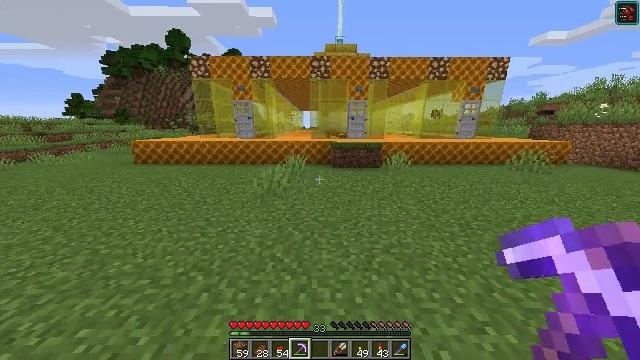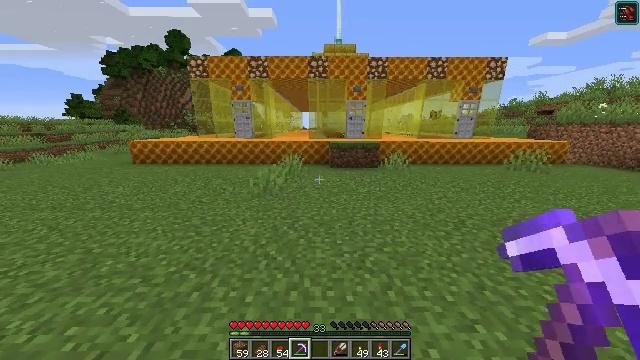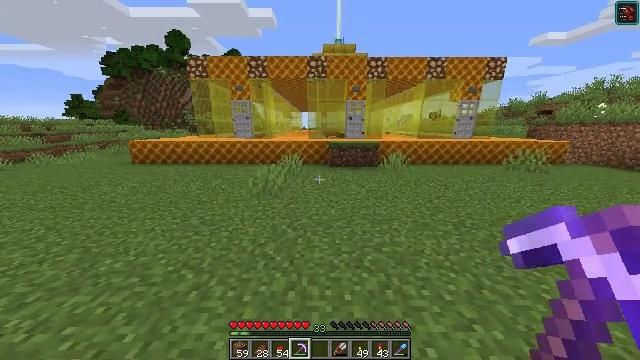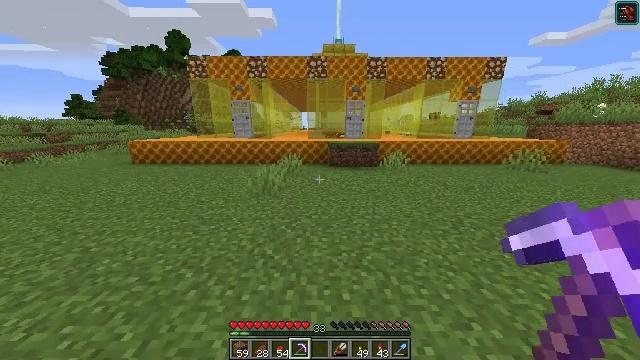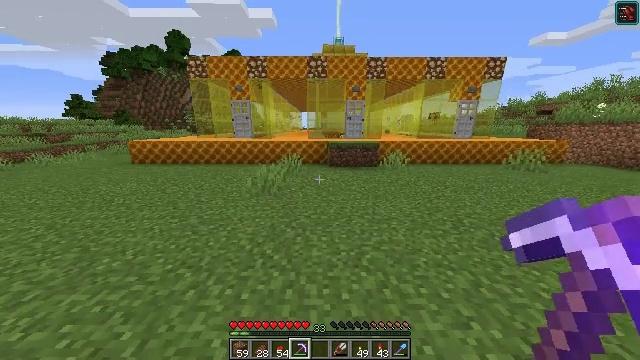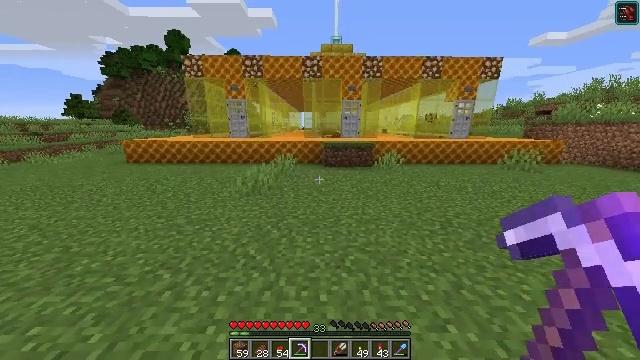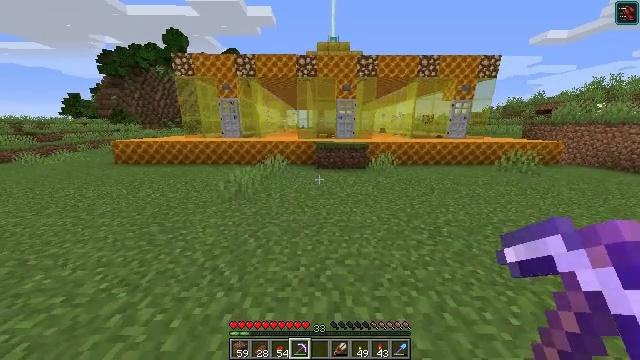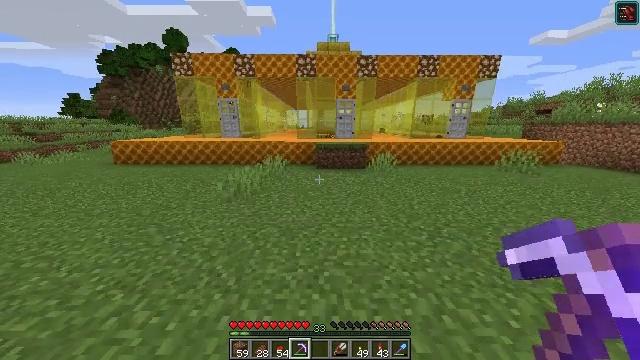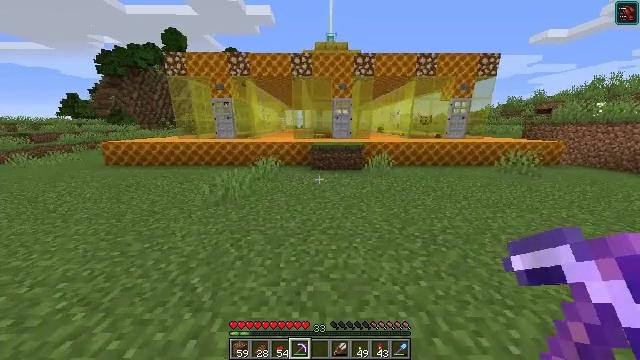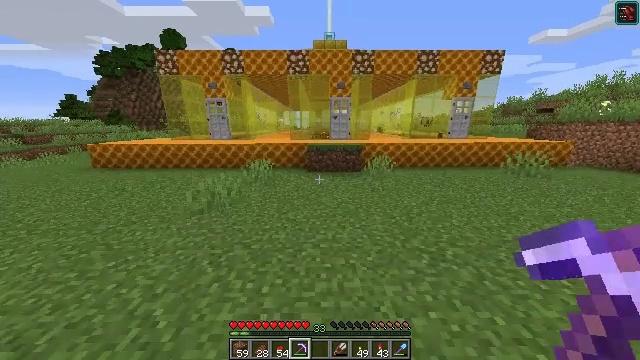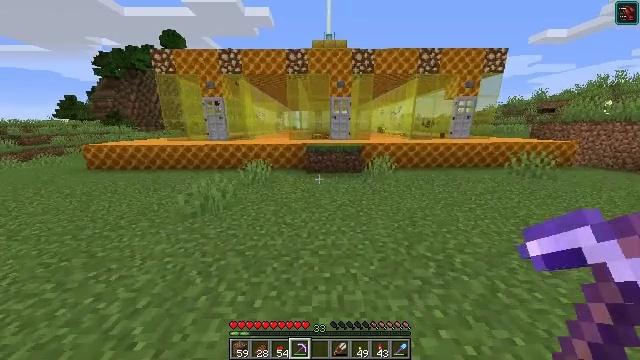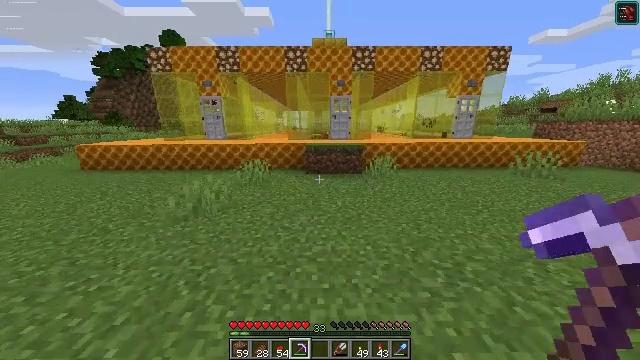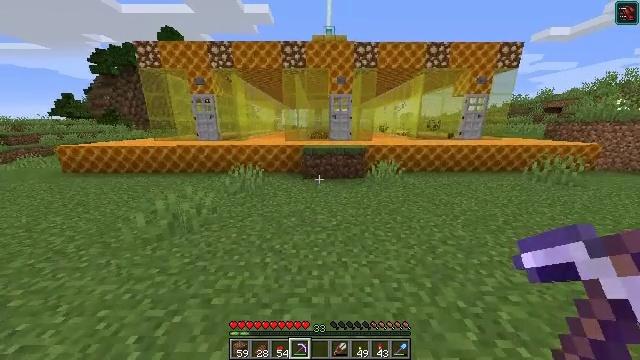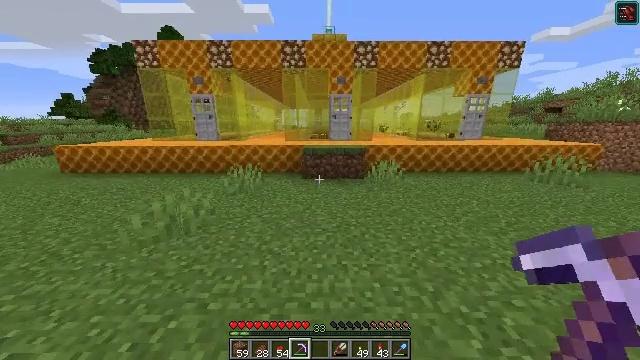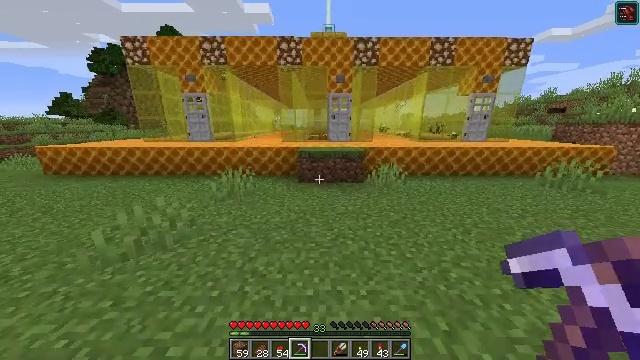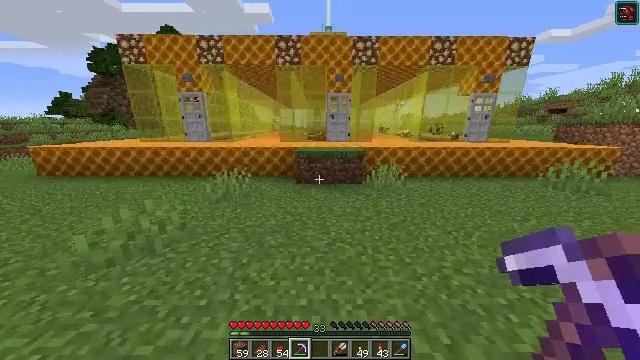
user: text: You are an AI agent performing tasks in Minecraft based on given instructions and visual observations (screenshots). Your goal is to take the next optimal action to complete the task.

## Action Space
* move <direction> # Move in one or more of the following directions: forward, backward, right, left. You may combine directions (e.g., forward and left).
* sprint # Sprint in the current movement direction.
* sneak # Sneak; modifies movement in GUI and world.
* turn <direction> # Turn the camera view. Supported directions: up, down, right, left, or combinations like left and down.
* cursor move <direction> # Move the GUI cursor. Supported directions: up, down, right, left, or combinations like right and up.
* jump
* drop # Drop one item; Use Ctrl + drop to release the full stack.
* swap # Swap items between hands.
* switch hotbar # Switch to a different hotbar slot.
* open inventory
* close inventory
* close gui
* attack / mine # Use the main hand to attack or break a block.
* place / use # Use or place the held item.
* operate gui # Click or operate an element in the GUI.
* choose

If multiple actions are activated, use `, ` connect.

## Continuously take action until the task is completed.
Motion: motion action
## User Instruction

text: Use 4 honeycombs to craft a honeycomb block.
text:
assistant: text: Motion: no_op
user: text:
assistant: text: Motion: no_op
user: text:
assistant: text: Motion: no_op
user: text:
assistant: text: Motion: move right
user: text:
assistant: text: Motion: move forward and move right
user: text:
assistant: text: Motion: move forward and move right
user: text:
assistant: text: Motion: move forward and move right
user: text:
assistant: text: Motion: move forward
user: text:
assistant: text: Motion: move forward
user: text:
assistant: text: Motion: move forward
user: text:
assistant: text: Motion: move forward
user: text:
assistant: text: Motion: move forward
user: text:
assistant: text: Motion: move forward
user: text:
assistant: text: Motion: move forward and move right
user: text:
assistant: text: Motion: move forward
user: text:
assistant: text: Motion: move forward
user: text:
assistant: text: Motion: move forward
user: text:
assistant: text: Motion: move forward
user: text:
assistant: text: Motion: move forward
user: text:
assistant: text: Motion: move forward
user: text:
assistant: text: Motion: move forward
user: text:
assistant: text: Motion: move forward
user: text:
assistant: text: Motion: move forward
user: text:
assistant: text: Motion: move forward
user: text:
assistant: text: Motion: move forward, turn right and down
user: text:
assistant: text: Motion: move forward, turn right and down
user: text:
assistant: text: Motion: move forward
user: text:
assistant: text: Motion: move forward
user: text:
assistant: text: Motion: move forward
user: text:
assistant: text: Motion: move forward, jump